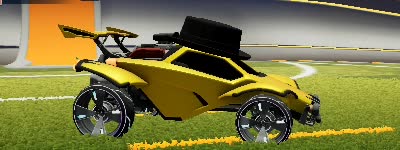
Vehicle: octane